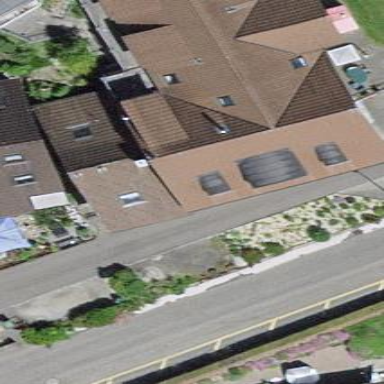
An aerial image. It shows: Semidetached house.